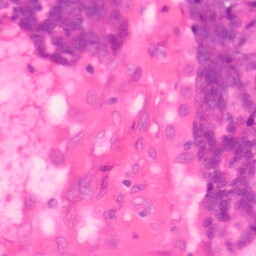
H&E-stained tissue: Colon